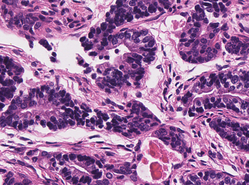
Tumor epithelial tissue: yes
Tumor-associated stroma tissue: yes
Normal tissue: no